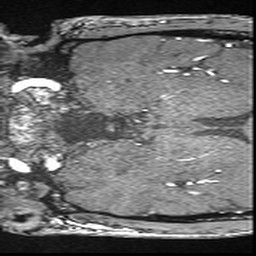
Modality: angio
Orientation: coronal
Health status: ill
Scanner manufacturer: siemens
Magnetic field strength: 3 T
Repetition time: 0.021 s
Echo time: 0.00343 s